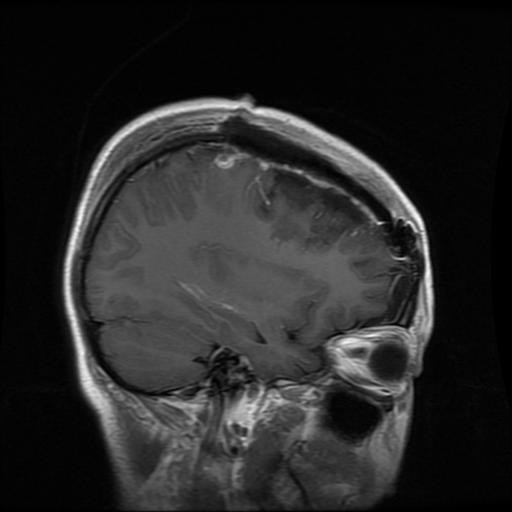
Label: glioma